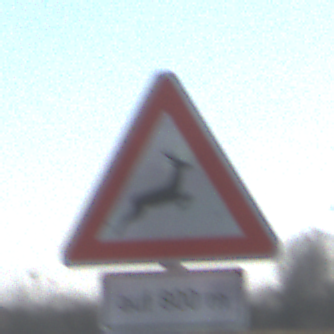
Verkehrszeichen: WildwechselLinks
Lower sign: LaengeEinerStrecke5
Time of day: Midday
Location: Outdoor (Suburban)
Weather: PartlyCloudy
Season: NotSpecified
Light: Natural